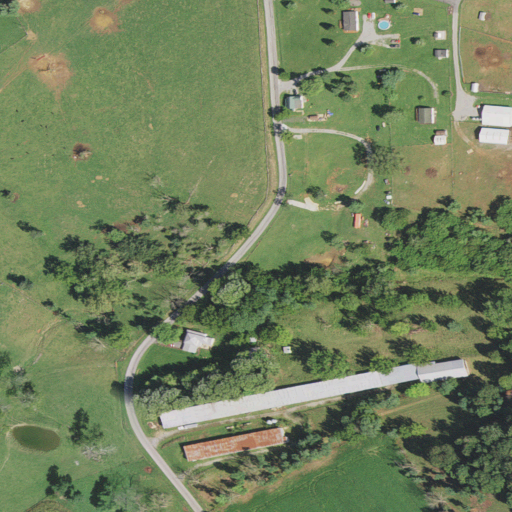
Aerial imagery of valley in Virginia named Near Hollow containing pasture, open development, deciduous forest, low intensity development, and medium intensity development